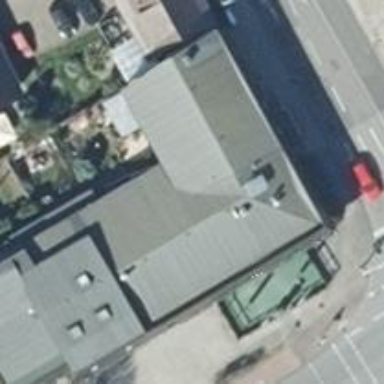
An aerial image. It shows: Restaurant.